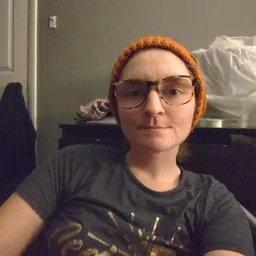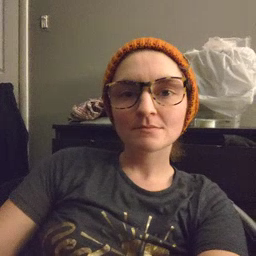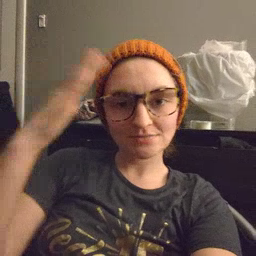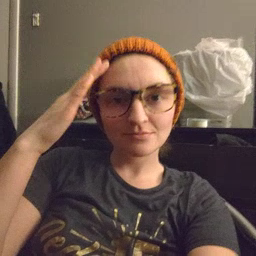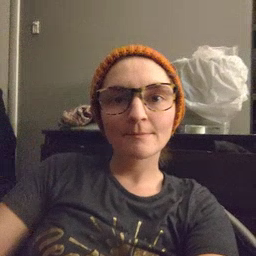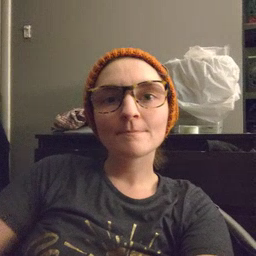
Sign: hat